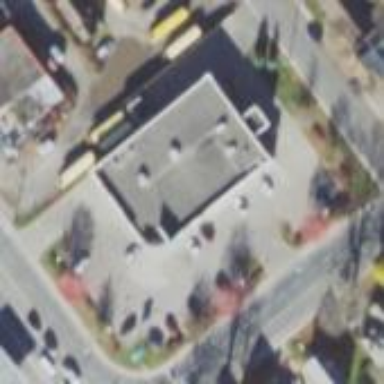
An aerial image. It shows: Retail area.